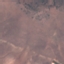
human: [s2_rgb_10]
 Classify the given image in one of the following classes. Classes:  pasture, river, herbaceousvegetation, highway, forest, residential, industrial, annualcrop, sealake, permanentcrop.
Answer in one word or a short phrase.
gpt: HerbaceousVegetation